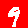
Digit: 9